Question: I am using Google oAuth along with ngCordova. While I am able to retrieve access_token, the subsequent call to get refresh_token is failing. Here is my request.

I have ensured that
1. Content type is set.
2. data is posted as form data and not in url as query string.
Here is the Javascript code
'''
var clientSecret = encodeURI(result["access_token"]);
var req = {
method: "POST",
url:"https://accounts.google.com/o/oauth2/token",
headers:{
"Content-Type":"application/x-www-form-urlencoded"
},
data : {"code":clientSecret,"client_id":"XXXXX","client_secret":"XXX",
"redirect_uri":"","grant_type":"authorization_code",scope:""}
};
$http(req).success(...).error(...);
'''
Please someone tell me what I am doing wrong.
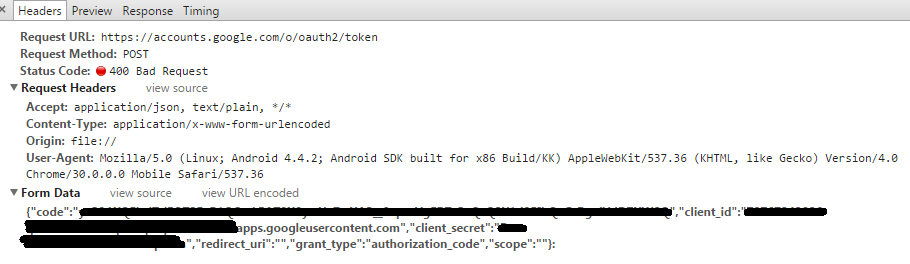
Answer: My Bad, the problem was with the authentication approach chosen by me. I was using ngCordova to invoke google authentication flow, which sets 'response_type' to 'token'. In my case, since I was expecting 'refresh token' to be created once user authorizes app, the 'response_type' was supposed to be set to 'code'.
I modified the code and it worked.